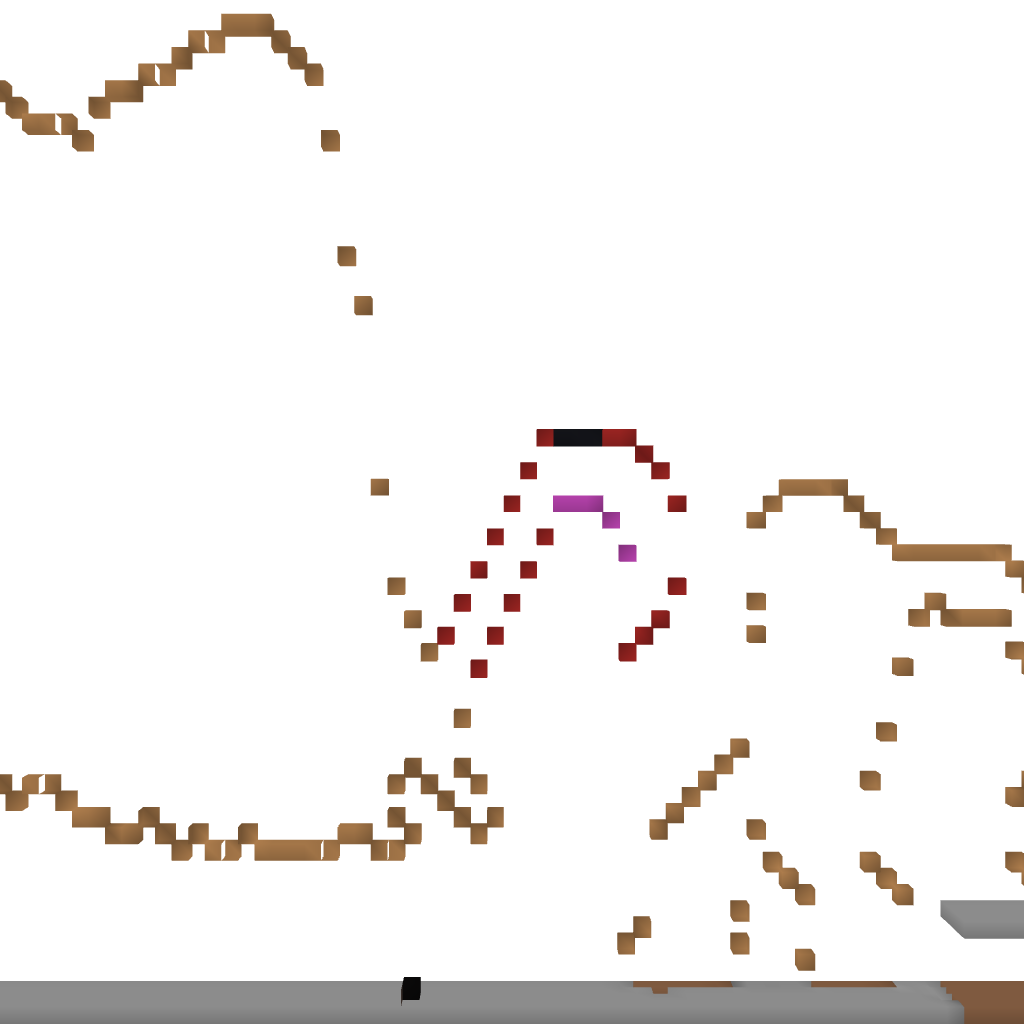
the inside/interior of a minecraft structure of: Castlevania: Death vs Simon Belmont